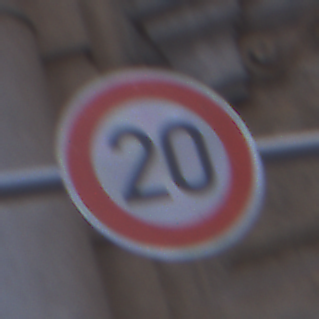
Verkehrszeichen: Geschwindigkeit20
Umgebung: Outdoor, Urban
Tageszeit: SunriseSunset
Wetter: PartlyCloudy
Licht: Natural
Jahreszeit: NotSpecified
Kontrast: LowContrast